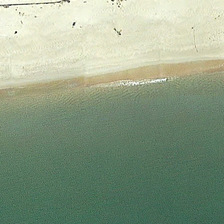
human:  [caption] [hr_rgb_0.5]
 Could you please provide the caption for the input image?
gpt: a piece of green ocean is near a yellow beach .

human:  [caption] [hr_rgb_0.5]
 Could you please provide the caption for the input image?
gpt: a piece of green ocean is near a yellow beach .

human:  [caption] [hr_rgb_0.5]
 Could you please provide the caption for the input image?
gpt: a piece of green ocean is near a yellow beach .

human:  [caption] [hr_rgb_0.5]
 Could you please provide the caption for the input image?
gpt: a piece of green ocean is near a yellow beach .

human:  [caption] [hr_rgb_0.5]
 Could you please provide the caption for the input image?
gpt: a piece of green ocean is near a yellow beach .